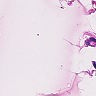
Metastatic tissue present: no